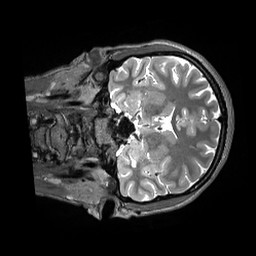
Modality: T2w
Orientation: coronal
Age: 20
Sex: female
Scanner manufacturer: siemens
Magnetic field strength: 3 T
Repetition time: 3.2 s
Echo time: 0.408 s